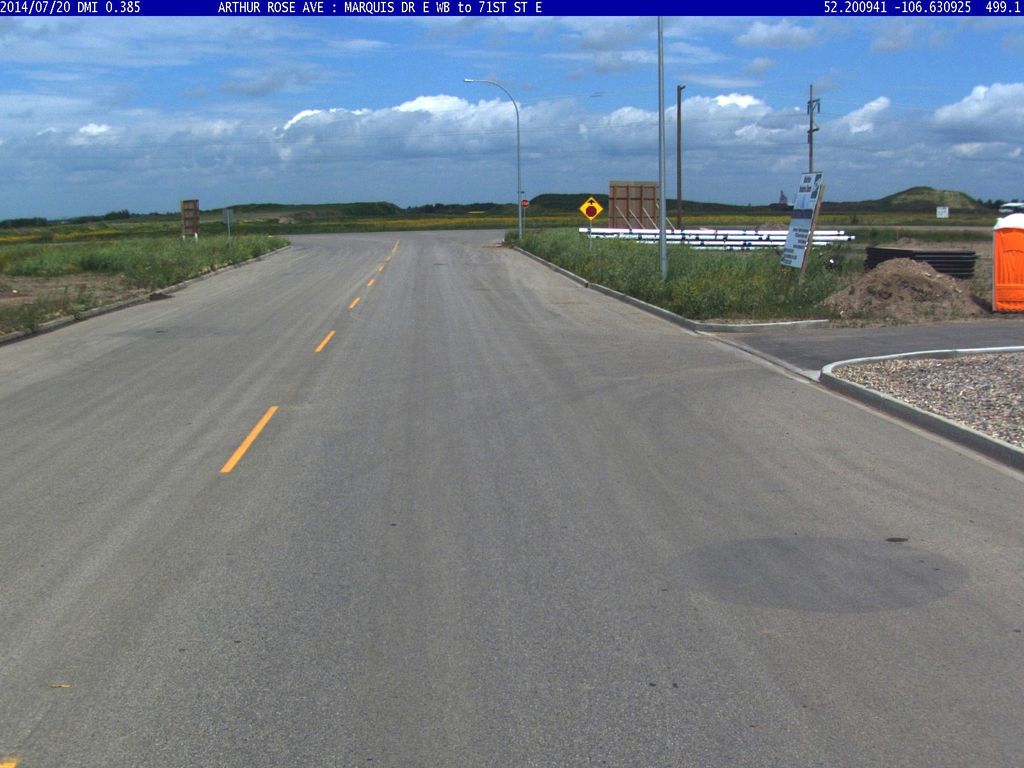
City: saskatoon